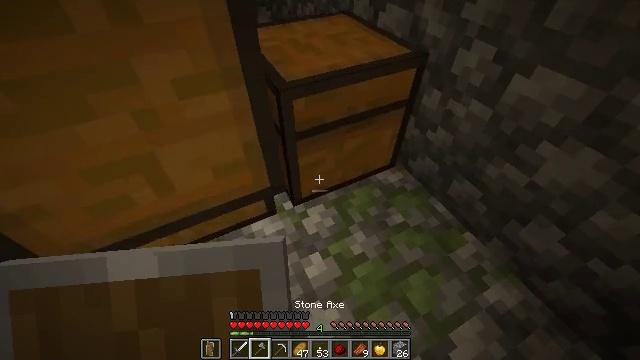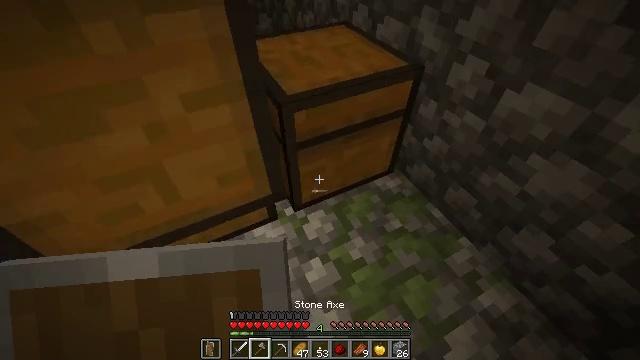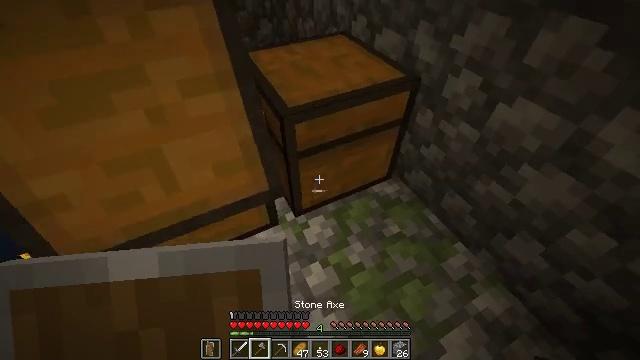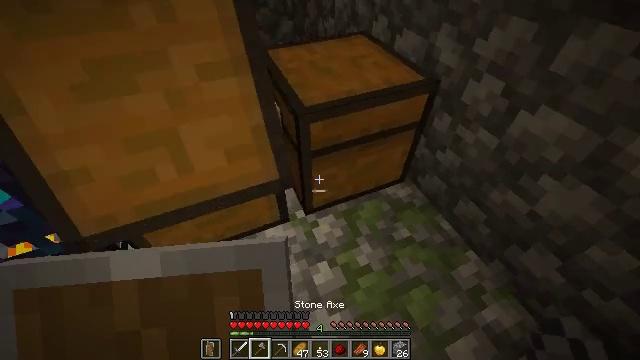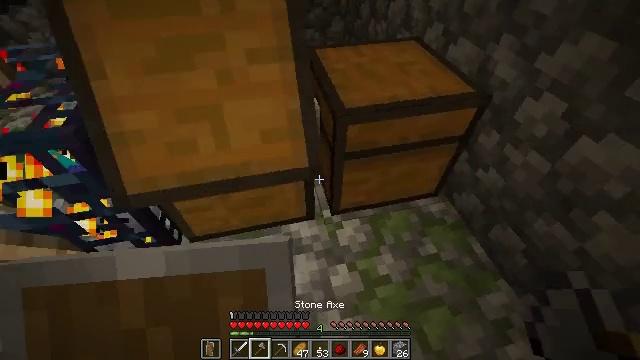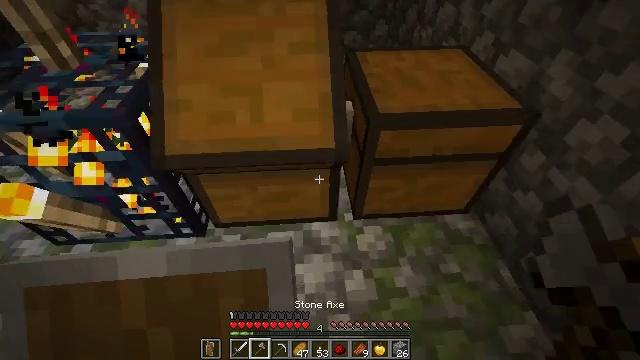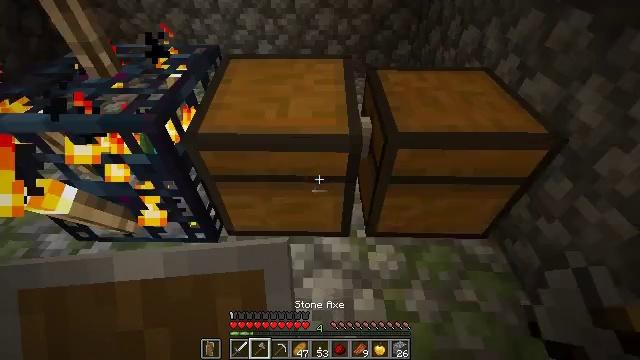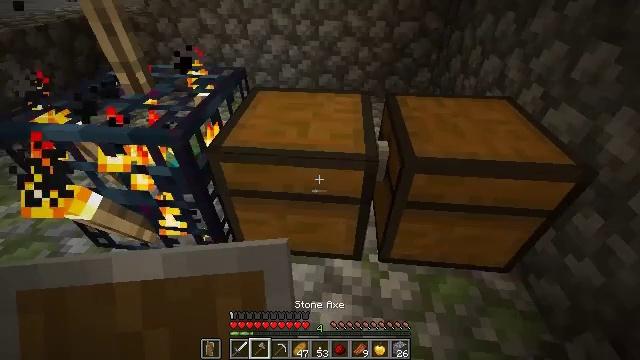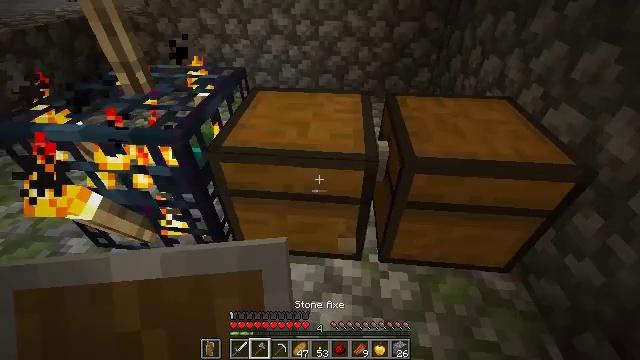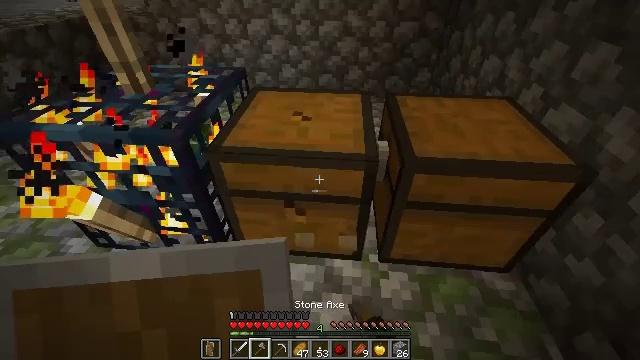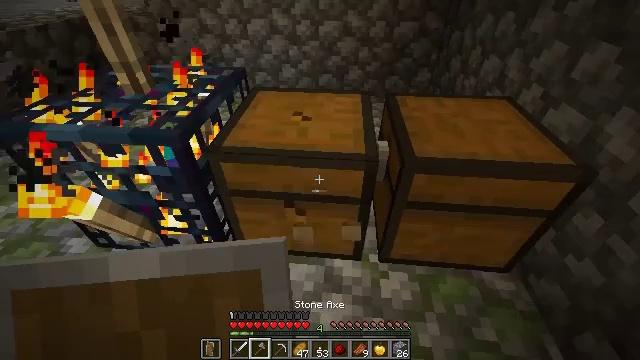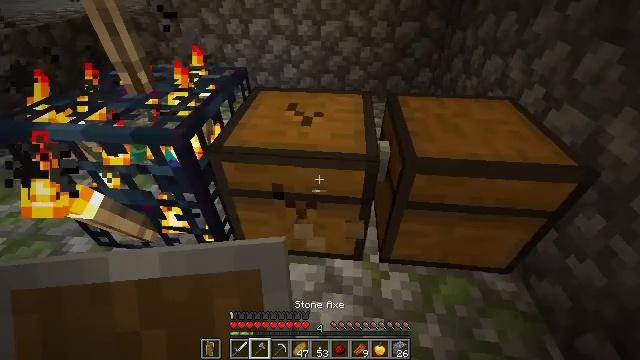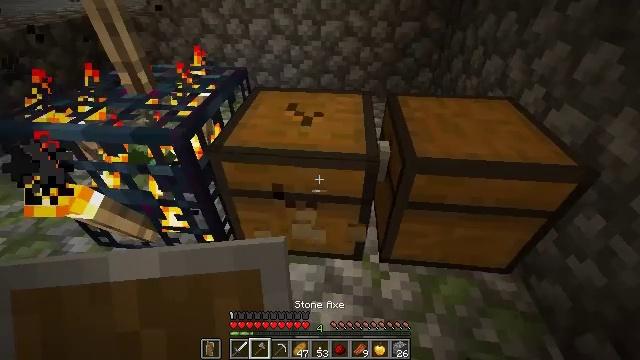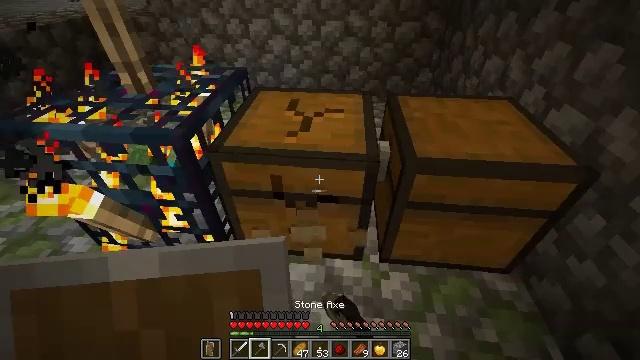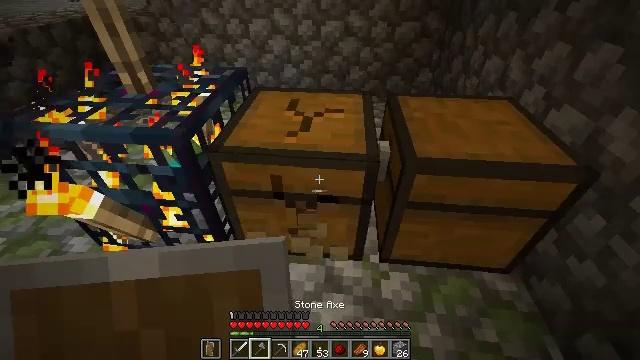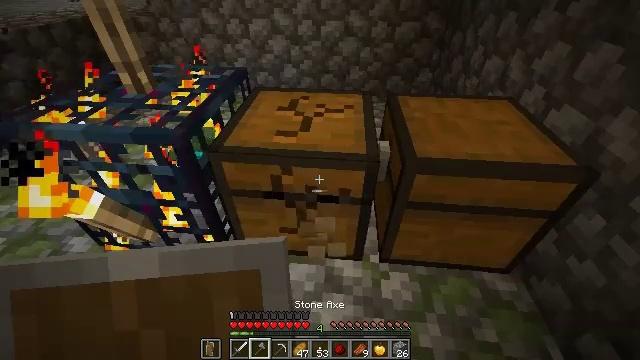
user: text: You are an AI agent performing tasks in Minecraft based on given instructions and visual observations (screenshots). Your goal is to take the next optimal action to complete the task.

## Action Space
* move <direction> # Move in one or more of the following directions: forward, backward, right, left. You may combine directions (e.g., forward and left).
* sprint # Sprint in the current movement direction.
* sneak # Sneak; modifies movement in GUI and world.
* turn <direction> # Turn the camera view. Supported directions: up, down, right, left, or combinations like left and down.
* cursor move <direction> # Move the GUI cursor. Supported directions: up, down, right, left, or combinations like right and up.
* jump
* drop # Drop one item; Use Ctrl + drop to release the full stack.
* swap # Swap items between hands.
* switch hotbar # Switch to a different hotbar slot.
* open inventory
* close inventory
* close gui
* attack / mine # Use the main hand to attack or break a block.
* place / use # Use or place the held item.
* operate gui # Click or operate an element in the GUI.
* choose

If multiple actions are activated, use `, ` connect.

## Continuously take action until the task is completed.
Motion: motion action
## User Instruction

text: Gather the chest from its place.
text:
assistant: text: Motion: no_op
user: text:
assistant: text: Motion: no_op
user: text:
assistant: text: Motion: turn left
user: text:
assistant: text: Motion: turn left
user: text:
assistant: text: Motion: turn left
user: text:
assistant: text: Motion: turn left and up
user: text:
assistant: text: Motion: turn left and up
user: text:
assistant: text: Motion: attack / mine
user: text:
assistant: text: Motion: attack / mine
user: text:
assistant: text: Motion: attack / mine
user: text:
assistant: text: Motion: attack / mine
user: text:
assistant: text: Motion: attack / mine
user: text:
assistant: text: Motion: attack / mine
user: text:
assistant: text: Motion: attack / mine
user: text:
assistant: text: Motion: attack / mine
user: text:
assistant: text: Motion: attack / mine
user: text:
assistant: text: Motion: attack / mine
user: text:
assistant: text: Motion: attack / mine
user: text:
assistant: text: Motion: attack / mine
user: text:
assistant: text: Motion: attack / mine
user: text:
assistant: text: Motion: attack / mine
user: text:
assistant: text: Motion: attack / mine
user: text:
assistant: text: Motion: attack / mine
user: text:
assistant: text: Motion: attack / mine
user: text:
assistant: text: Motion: attack / mine
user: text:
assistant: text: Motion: turn right, attack / mine
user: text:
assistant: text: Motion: turn right, attack / mine
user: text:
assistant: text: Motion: turn right, attack / mine
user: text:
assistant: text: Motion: attack / mine
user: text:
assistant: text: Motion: attack / mine